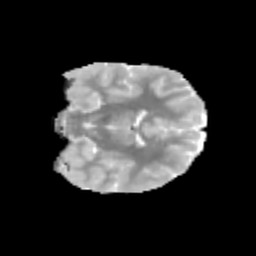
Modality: MD
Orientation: coronal
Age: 11
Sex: female
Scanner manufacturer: siemens
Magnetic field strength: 3 T
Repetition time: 3.8 s
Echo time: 0.07 s